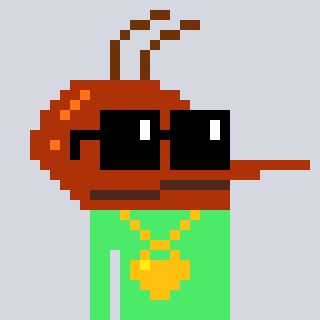
a pixel art character with square black sunglasses, a mosquito-shaped head and a teal-colored body on a cool background